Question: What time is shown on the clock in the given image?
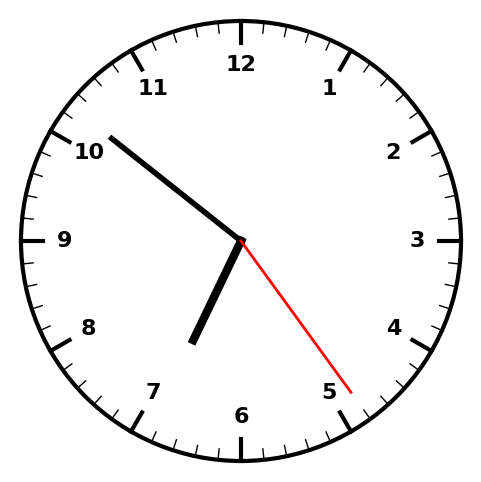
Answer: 06:51:24